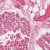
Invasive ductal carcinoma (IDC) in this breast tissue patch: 0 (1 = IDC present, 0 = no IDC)